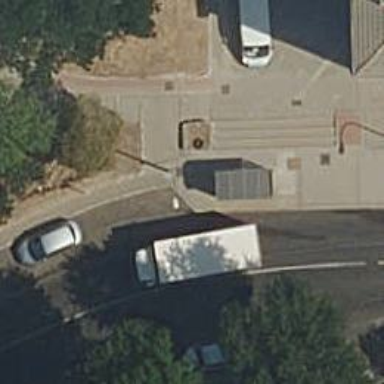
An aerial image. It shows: Bus stop with platform for public transport.